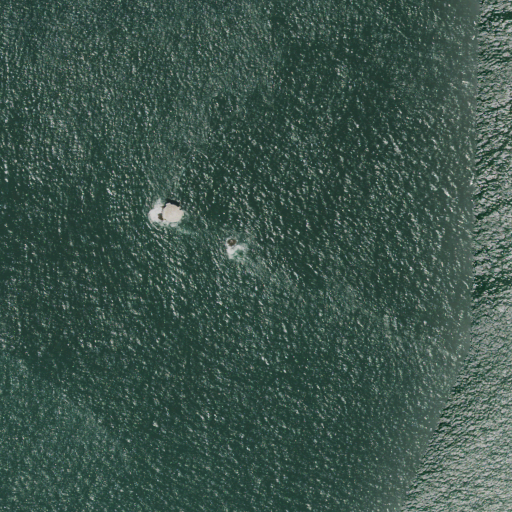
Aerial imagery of island in California named Little Mile Rock containing only open water